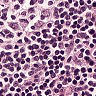
Metastatic tissue present: no